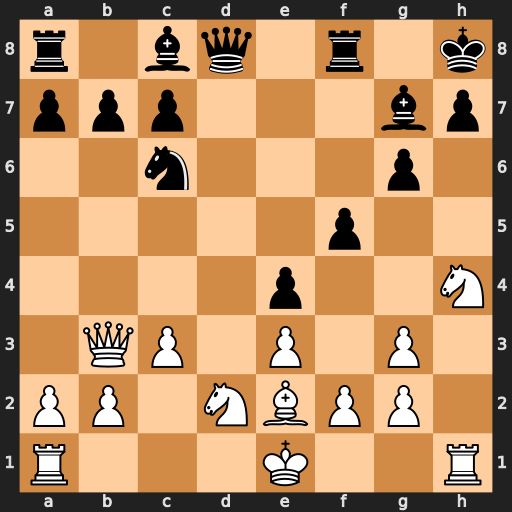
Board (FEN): r1bq1r1k/ppp3bp/2n3p1/5p2/4p2N/1QP1P1P1/PP1NBPP1/R3K2R
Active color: w
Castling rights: KQ
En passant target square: -
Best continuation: Nxg6#